Interaction volume radius: 10 \u00c5
Interaction volume height: 15 \u00c5
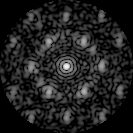
Disorder parameter: 0.5575